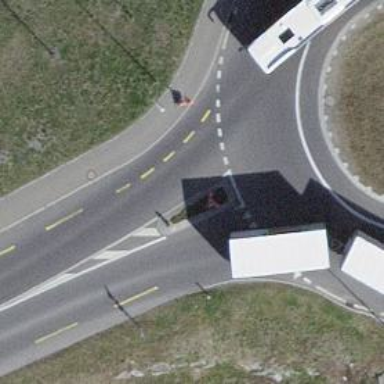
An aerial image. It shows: Secondary road with asphalt surface and designated cycle lane.